Field crop: maize
Growth stage: 2
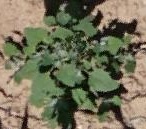
Species: chenopodium